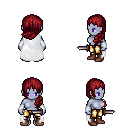
a pixel art fantasy rpg character, female body template, dark elf, purple skin, white cape, gold greaves, brunette left-swept hairstyle, white cloth bracers, brown shoes, dagger, four views (front, back, left, right), 2x2 character sprite sheet, small pixel art, hard edges, no anti-aliasing